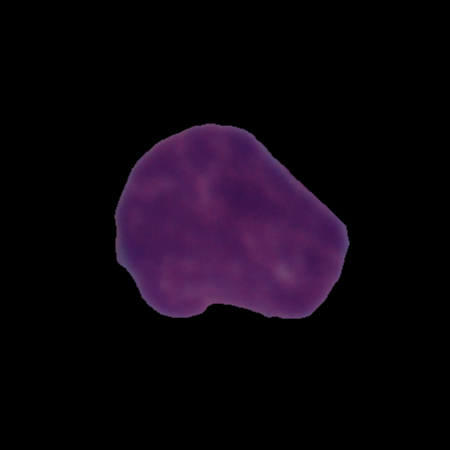
Label: cancer